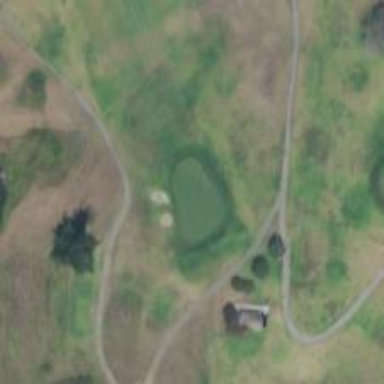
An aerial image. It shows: Golf hole.